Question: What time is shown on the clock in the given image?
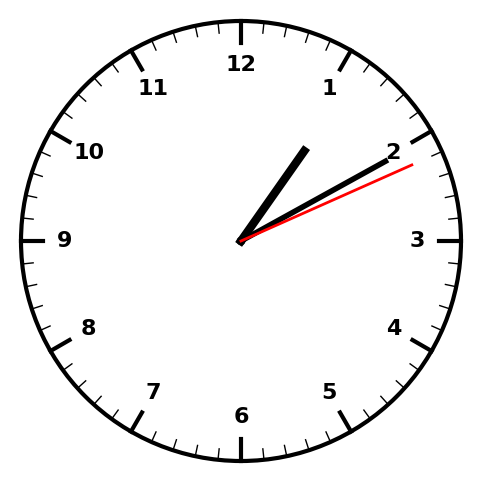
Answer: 01:10:11